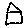
Label: house